Question: I used the following in my AppDelegate.m to change the font properties of my UINavigationBar:
'''
[[UINavigationBar appearance] setTitleTextAttributes: [NSDictionary dictionaryWithObjectsAndKeys:
[UIColor darkBlue], NSForegroundColorAttributeName,
[UIFont fontWithName:SYSTEM_FONT_TYPE size:SYSTEM_FONT_SIZE*1.2], NSFontAttributeName, nil]];
'''
However, this seems to adjust only the title-displaying font and not the breadcrumb back-tracing portion:

Looking over the class reference, I must be missing it because I don't see anything else to reference as a property or method other than those relating to TitleTextAttributes. What else should I change to change the left text's font?
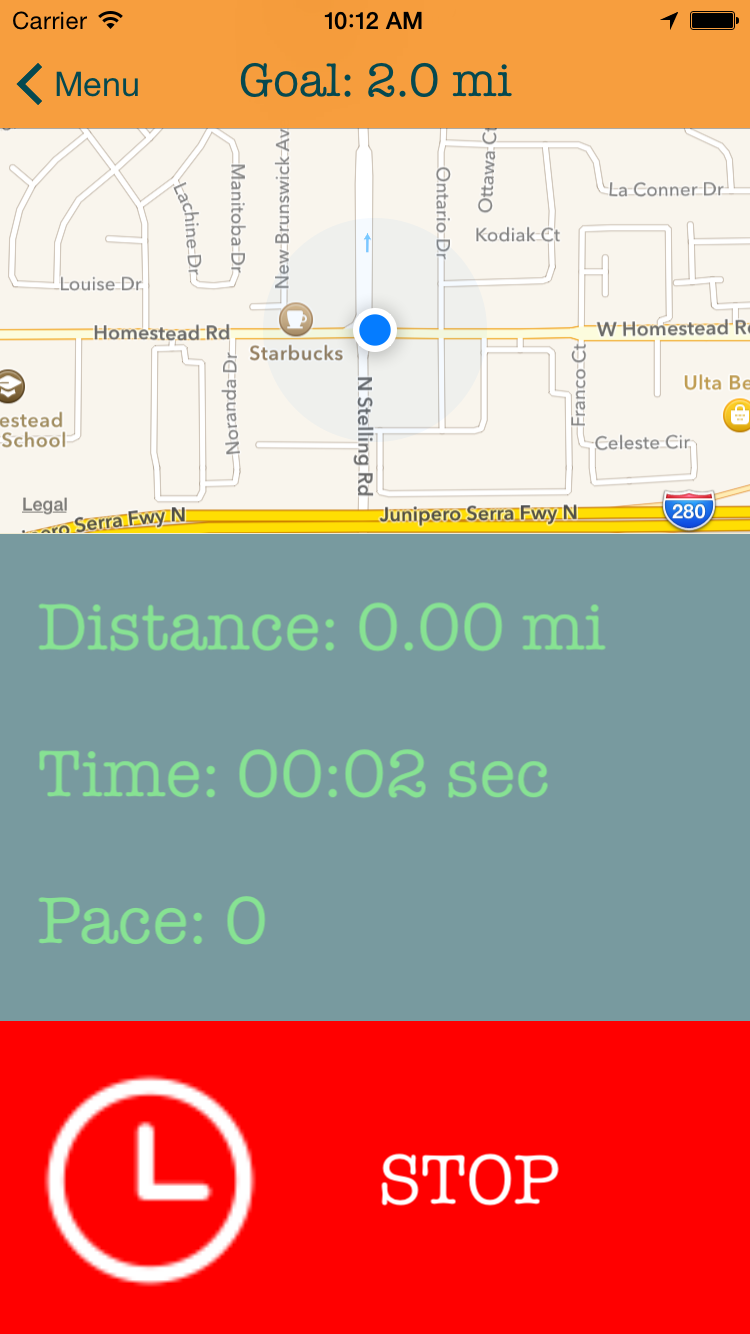
Answer: '''
UIBarButtonItem *backbutton = [[UIBarButtonItem alloc] initWithTitle:@"Menu" style:UIBarButtonItemStyleBordered target:nil action:nil];
[backbutton setTitleTextAttributes:[NSDictionary dictionaryWithObjectsAndKeys: [UIColor darkBlue],UITextAttributeTextColor,[UIFont fontWithName:TEXTFONT size:16.0f],UITextAttributeFont, nil] forState:UIControlStateNormal];
'''
or alternatively,
'''
[[UIBarButtonItem appearance] setTitleTextAttributes:[NSDictionary dictionaryWithObjectsAndKeys: [UIColor darkBlue],[UIFont fontWithName:TEXTFONT size:16.0f],UITextAttributeFont, nil] forState:UIControlStateNormal];
'''